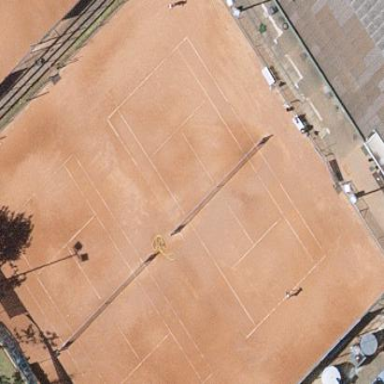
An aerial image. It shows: Tennis court in leisure pitch.